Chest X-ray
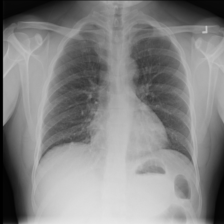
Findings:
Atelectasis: negative
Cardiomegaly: negative
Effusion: negative
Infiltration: negative
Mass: negative
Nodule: negative
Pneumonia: negative
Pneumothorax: negative
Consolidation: negative
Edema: negative
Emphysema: negative
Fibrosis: negative
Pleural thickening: negative
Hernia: negative